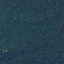
Label: Forest